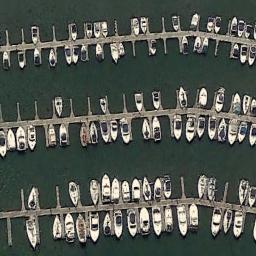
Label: harbor